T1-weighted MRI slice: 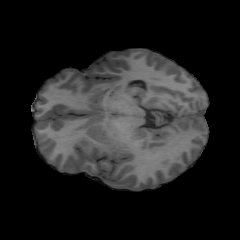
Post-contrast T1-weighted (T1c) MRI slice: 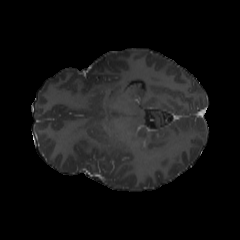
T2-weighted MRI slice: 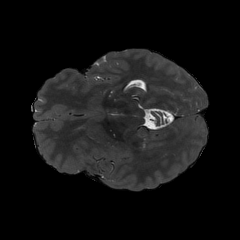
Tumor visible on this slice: no